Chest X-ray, PA view. Patient: 22 years old, sex M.
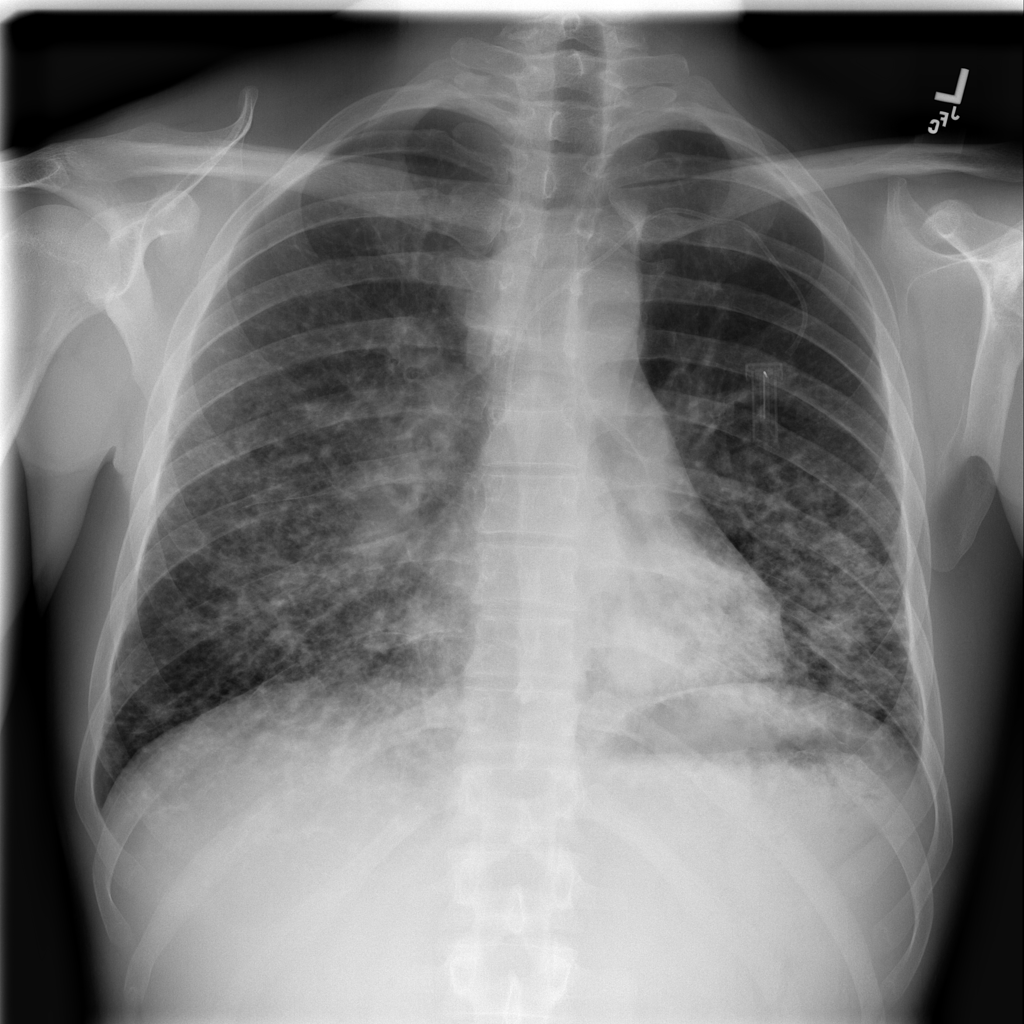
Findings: Infiltration, Nodule